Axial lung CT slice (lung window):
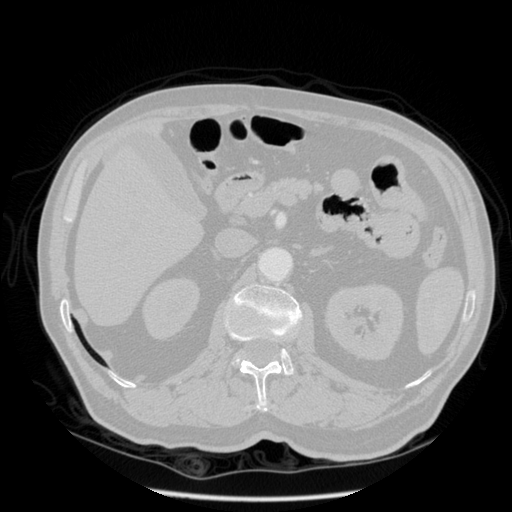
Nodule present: no